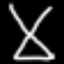
Label: hourglass